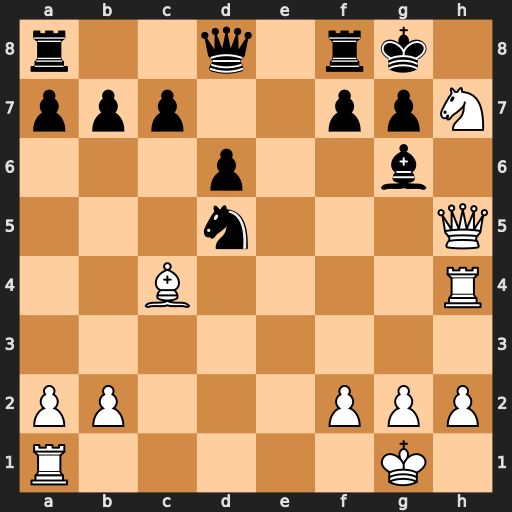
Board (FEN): r2q1rk1/ppp2ppN/3p2b1/3n3Q/2B4R/8/PP3PPP/R5K1
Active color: w
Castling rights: -
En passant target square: -
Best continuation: Nf6+ Qxf6 Qh8#